Question: I put a Gridpane inside on the AnchorPane , my Gridpane has a set of TextField , Label and Buttons and I want it to put in the Anchorpane but my GridPane is just sticking in the upper left of the AnchorPane i've set a setTopanchor etc... for the GridPane but it don't apply to the Anchorpane i want it to put in the center. here is the sample . Is there any missing for it just don't really apply in AnchorPane? tnx I'll be waiting for your help.

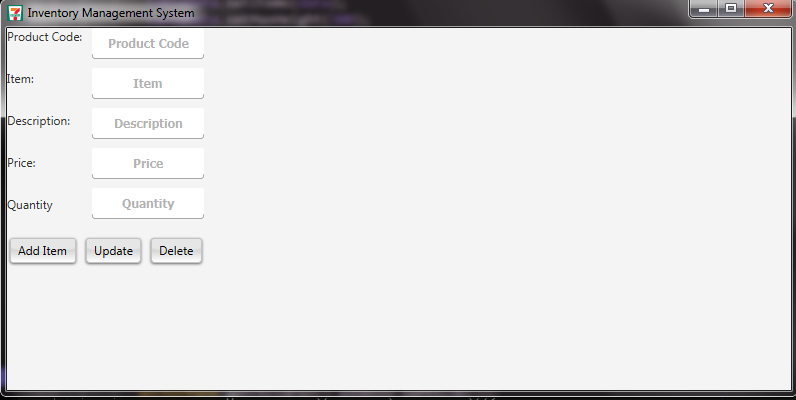
Answer: If i got your question right and you want to center GridPane in AnchorPane, you can try something like this on each AnchorPane width or height changes ('anchorPane.widthProperty().addListener()'):
'''
double x = (anchorPane.getWidth() - GRID_SIZE) / 2;
double y = (anchorPane.getHeight() - GRID_SIZE) / 2;
AnchorPane.setRightAnchor(grid, x);
AnchorPane.setTopAnchor(grid, y);
AnchorPane.setLeftAnchor(grid, x);
AnchorPane.setBottomAnchor(grid, y);
'''
Basically, you need to calculate offset from each side and set an anchor.
Here is some demo code for StackPane and AncorPane:
<URL>
But if you just want your grid to take full AnchorPane size, you can simply set
'''
AnchorPane.setRightAnchor(grid, .0);
AnchorPane.setTopAnchor(grid, .0);
AnchorPane.setLeftAnchor(grid, .0);
AnchorPane.setBottomAnchor(grid, .0);
'''
And there will be no need to listen for AnchorPane size changes.